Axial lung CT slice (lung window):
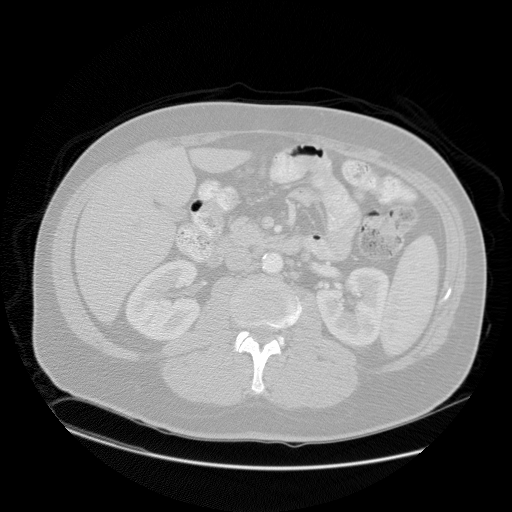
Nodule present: no